Field crop: maize
Growth stage: 1
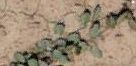
Species: convolvulus